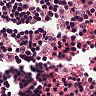
Metastatic tissue present: no